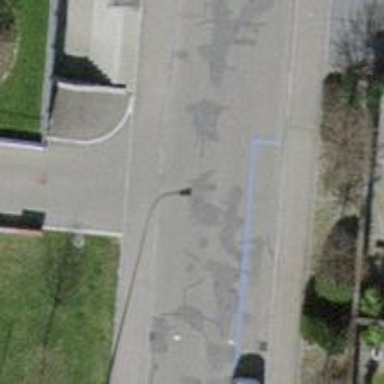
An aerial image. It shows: Unmarked road crossing.